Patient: sex F, age 66
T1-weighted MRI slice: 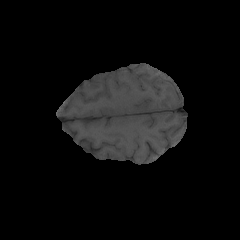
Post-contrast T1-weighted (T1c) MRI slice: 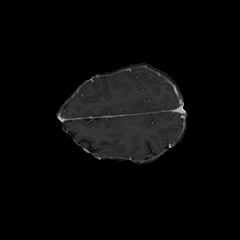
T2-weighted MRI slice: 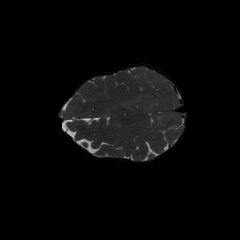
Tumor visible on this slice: yes
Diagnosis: Astrocytoma, IDH-wildtype
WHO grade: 2